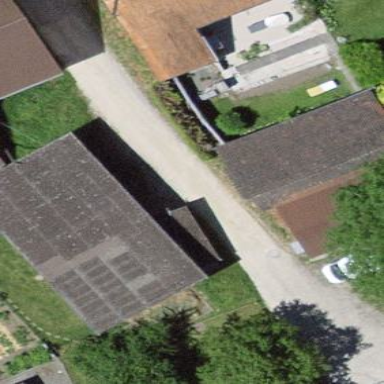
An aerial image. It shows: Barn.